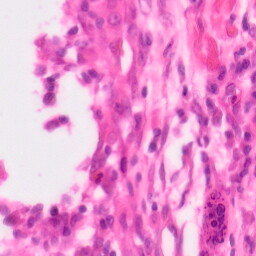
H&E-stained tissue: Colon